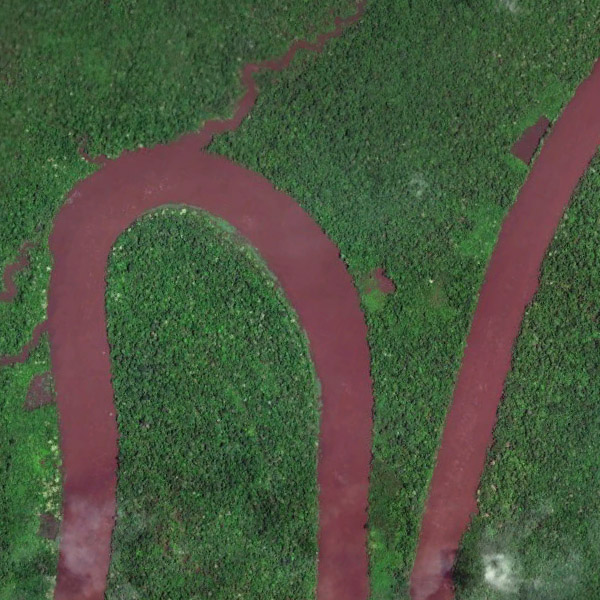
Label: River